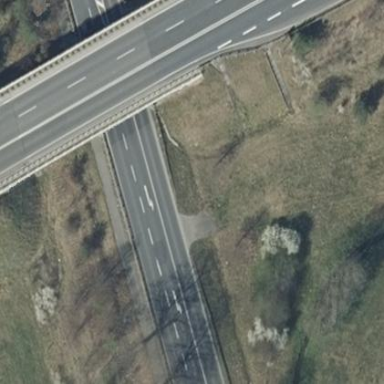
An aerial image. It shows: Man-made bridge.